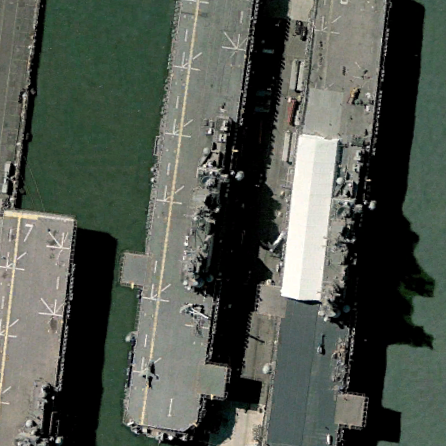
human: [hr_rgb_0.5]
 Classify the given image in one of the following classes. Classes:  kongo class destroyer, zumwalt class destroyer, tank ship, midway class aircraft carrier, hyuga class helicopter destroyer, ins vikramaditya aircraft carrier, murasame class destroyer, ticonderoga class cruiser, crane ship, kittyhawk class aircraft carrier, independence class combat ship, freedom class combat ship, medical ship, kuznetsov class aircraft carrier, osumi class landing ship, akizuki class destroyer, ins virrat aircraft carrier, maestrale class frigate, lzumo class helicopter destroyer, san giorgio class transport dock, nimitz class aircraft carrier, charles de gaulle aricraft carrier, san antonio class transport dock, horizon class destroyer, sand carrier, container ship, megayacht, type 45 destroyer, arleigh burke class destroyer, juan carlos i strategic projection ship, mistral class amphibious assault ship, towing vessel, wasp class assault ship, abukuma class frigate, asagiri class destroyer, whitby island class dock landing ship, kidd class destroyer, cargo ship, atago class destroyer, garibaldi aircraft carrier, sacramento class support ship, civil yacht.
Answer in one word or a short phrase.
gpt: Wasp class assault ship